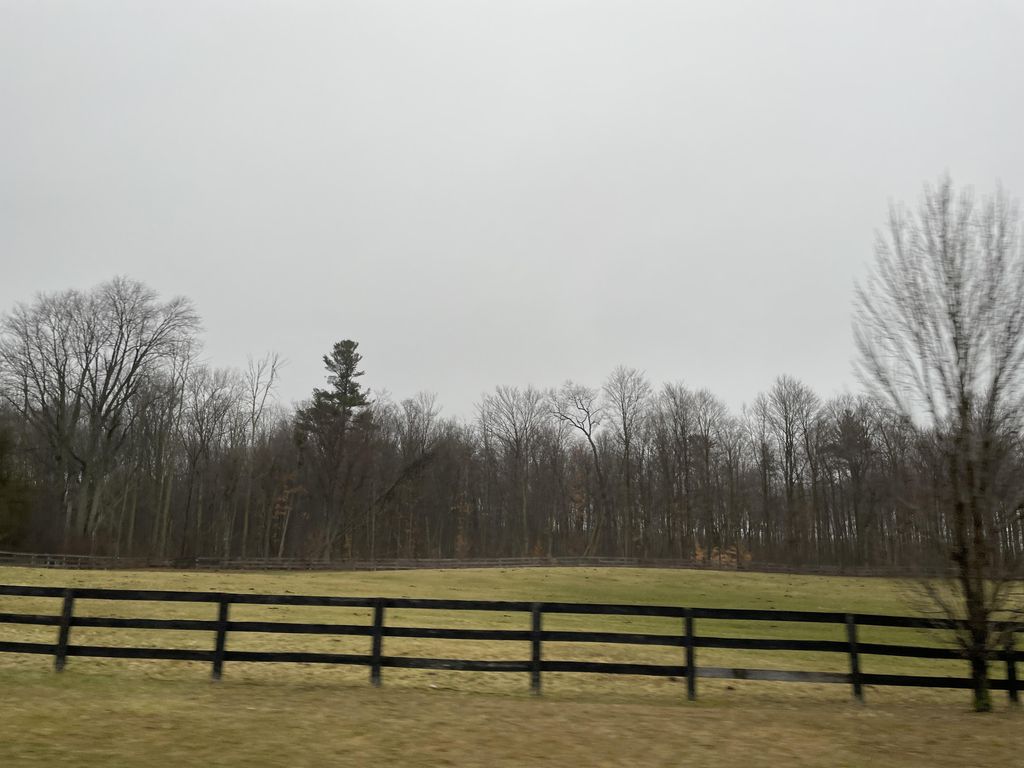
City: kitchener-waterloo